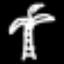
Label: palm tree